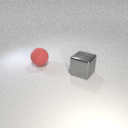
large gray metal cube to the right of large red rubber sphere